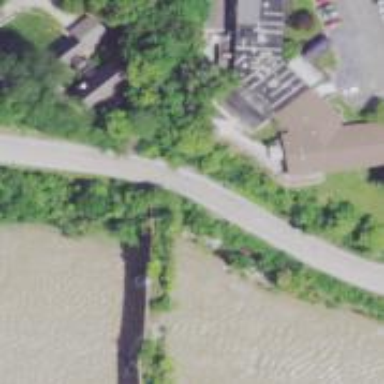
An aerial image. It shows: Abandoned railway bridge.